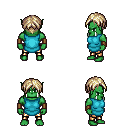
a pixel art fantasy rpg character, male body template, orc, green skin, teal tunic, gold greaves, white blonde parted hairstyle, leather bracers, four views (front, back, left, right), 2x2 character sprite sheet, small pixel art, hard edges, no anti-aliasing